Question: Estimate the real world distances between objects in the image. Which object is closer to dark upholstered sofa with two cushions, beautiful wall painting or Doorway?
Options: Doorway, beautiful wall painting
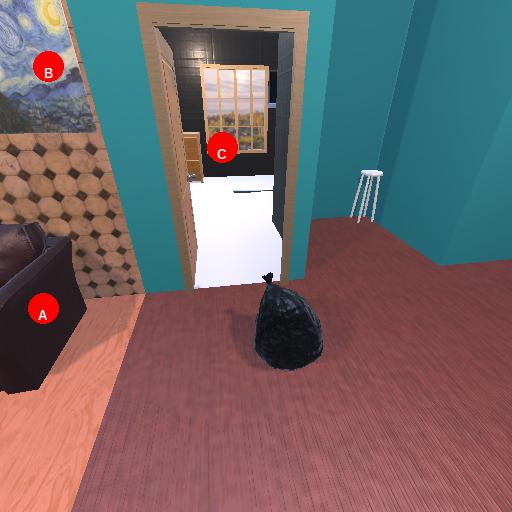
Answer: Doorway